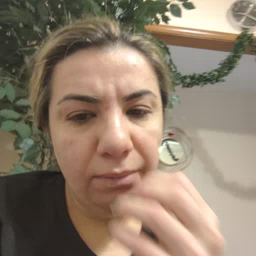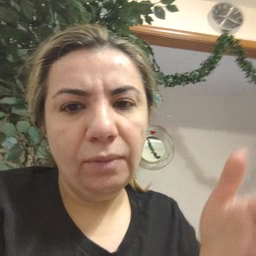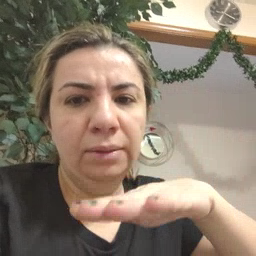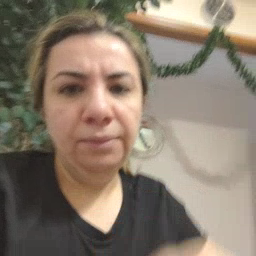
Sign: on